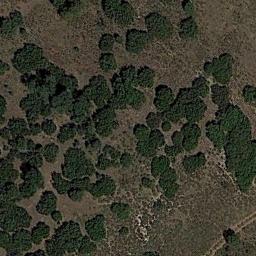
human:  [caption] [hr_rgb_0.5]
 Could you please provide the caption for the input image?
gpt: In this jungle, Only the little vegetation can be seen .

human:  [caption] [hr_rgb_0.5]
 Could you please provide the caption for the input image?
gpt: Some connected green chaparrals grow on the wasteland .

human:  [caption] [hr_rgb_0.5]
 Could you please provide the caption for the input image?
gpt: Chaparral is densely distributed on the sand .

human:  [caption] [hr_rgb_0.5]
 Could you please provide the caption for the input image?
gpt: The vegetation in the chaparral is approximately the same size .

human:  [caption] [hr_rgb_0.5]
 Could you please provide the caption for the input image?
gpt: The chaparral is consist of some green bushes on the desert .